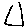
Label: triangle